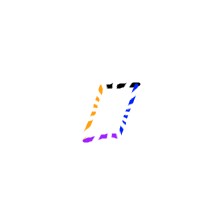
Shape: parallelogram